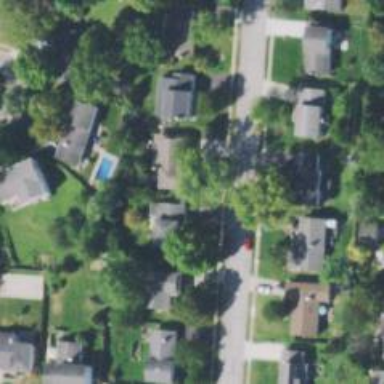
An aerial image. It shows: Residential driveway.